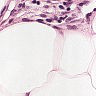
Metastatic tissue present: no